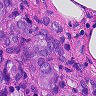
Metastatic tissue present: yes